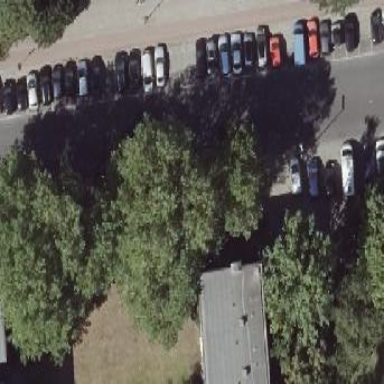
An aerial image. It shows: Parking lane in the area.